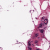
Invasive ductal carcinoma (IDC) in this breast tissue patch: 0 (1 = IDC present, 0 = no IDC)